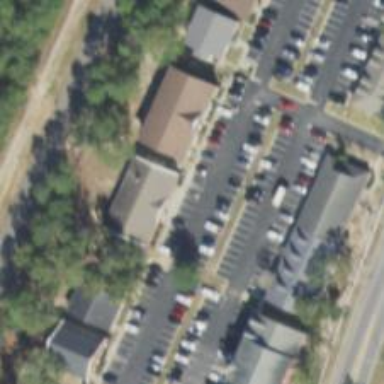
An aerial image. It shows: Parking space is available.